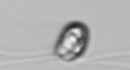
Label: flagellate_morphotype1